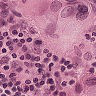
Metastatic tissue present: yes